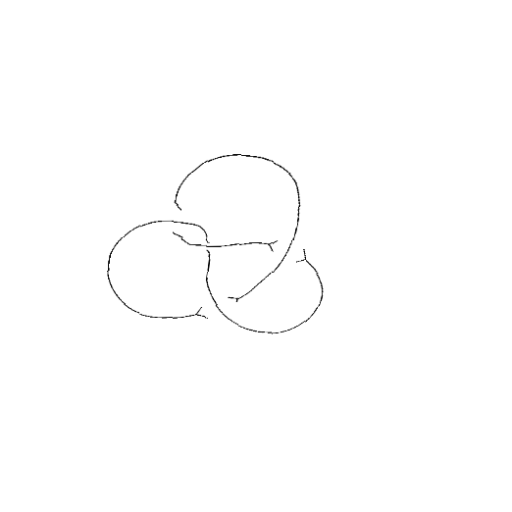
Crossing number: 4